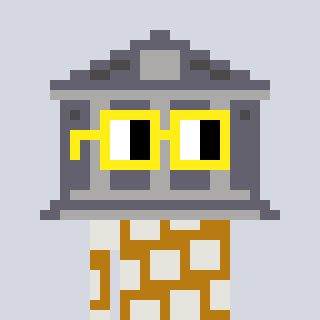
a pixel art character with square yellow glasses, a bank-shaped head and a gold-colored body on a cool background